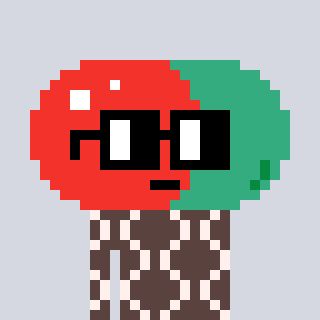
a pixel art character with square black glasses, a pill-shaped head and a darkbrown-colored body on a cool background